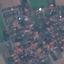
Land use / land cover: Residential